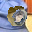
Label: 0